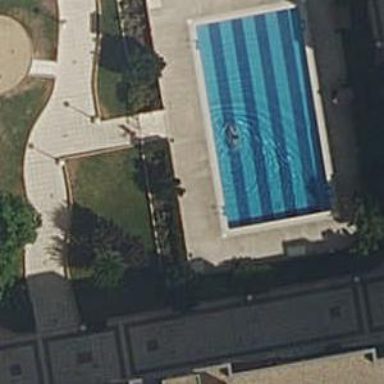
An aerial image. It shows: Swimming pool located in leisure land.